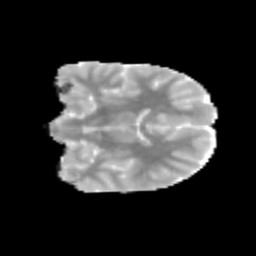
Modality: MD
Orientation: coronal
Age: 11
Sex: male
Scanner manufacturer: siemens
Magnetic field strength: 3 T
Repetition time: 3.8 s
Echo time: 0.07 s